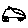
Label: car